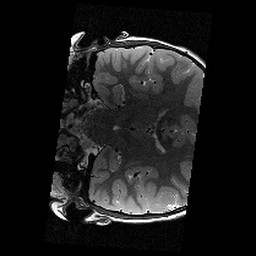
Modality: T2w
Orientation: coronal
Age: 8
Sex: male
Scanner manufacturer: siemens
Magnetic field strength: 3 T
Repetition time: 9.23 s
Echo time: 0.067 s